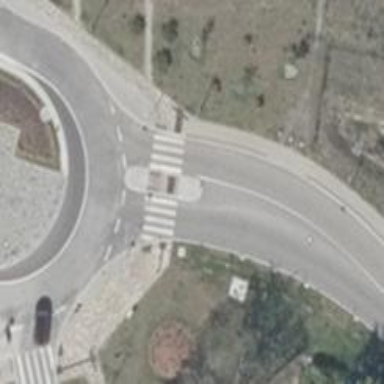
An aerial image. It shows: Marked zebra crossing with island in the middle.